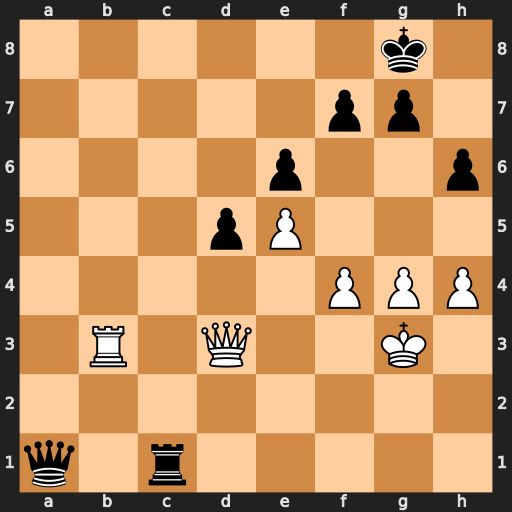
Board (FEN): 6k1/5pp1/4p2p/3pP3/5PPP/1R1Q2K1/8/q1r5
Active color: w
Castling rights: -
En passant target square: -
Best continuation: Rb8+ Rc8 Rxc8#